Field crop: tomato
Growth stage: 1
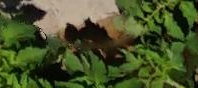
Species: tomato